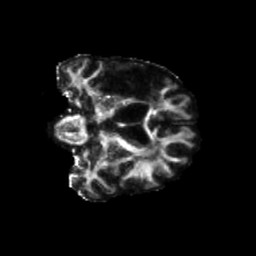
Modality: FA
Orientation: coronal
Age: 64
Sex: female
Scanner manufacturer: siemens
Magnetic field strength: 3 T
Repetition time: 5.25 s
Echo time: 0.08 s